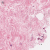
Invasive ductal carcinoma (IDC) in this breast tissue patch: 0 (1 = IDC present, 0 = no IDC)